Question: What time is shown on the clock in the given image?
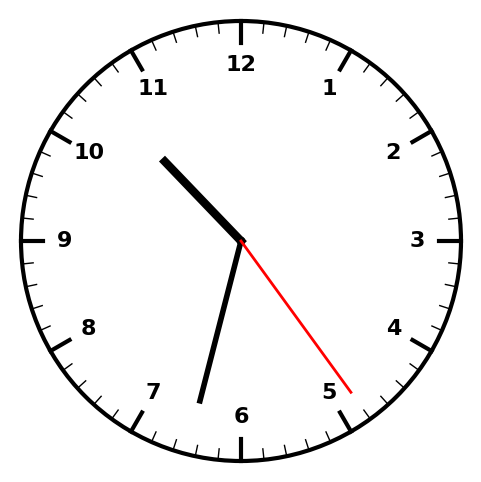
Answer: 10:32:24